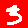
Digit: 3